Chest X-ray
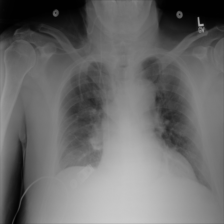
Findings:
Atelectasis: negative
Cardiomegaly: negative
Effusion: negative
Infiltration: negative
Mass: negative
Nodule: negative
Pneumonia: negative
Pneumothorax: negative
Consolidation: negative
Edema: negative
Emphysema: negative
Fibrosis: negative
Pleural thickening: negative
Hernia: negative